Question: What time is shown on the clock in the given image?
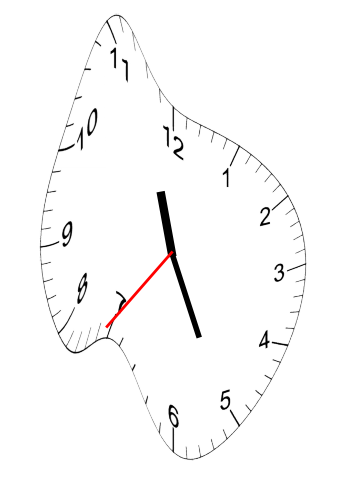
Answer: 11:25:36